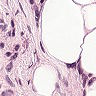
Metastatic tissue present: no